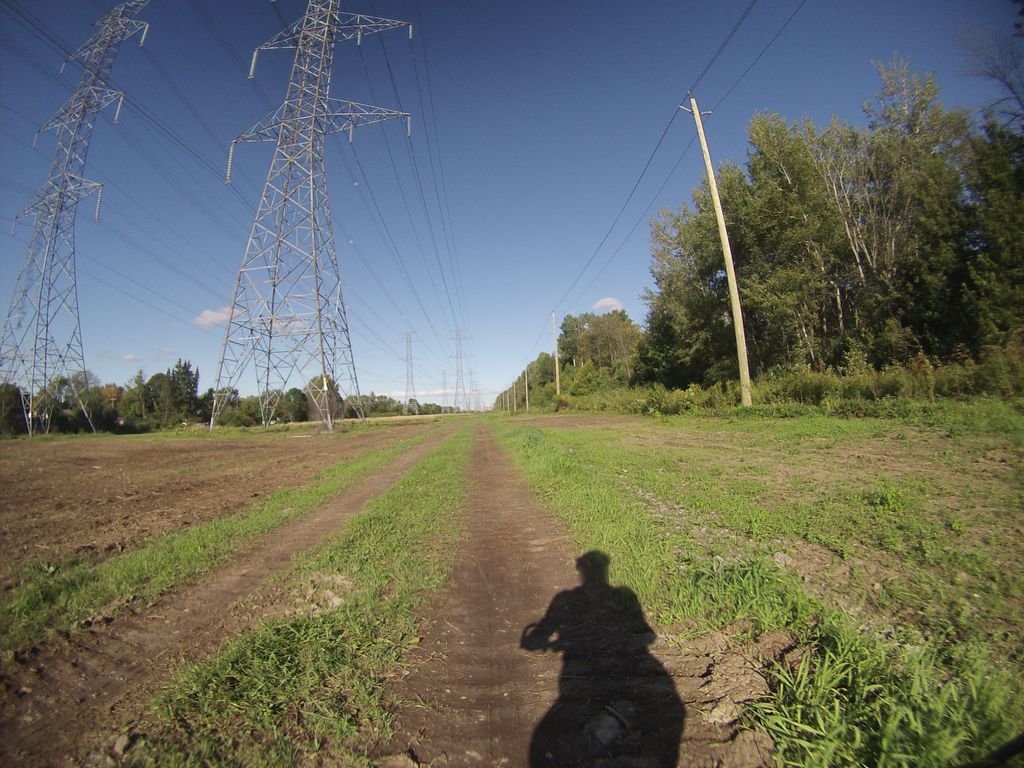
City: ottawa-gatineau